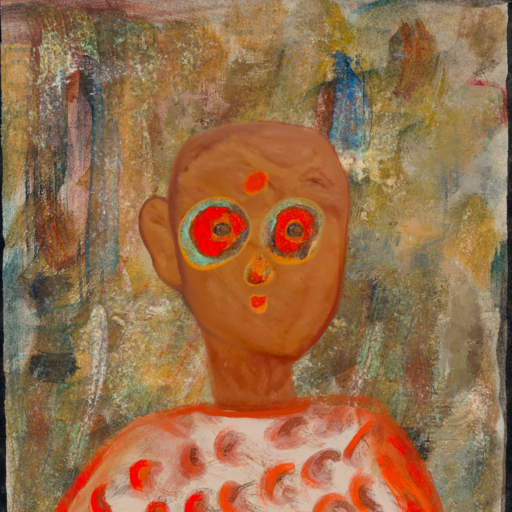
Background: Pipe, Head And Neck Front: Pious_Lady, Face Front: Sisters, Bust: Rupkatha, Hair Front: Blank, Head Accessory: Blank, Second Necklace: Blank, Necklace: Blank, Baby: Blank